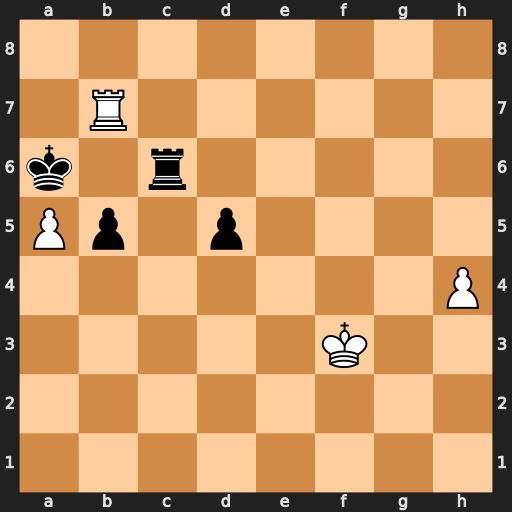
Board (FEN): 8/1R6/k1r5/Pp1p4/7P/5K2/8/8
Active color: w
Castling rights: -
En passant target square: -
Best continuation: Rb6+ Rxb6 axb6